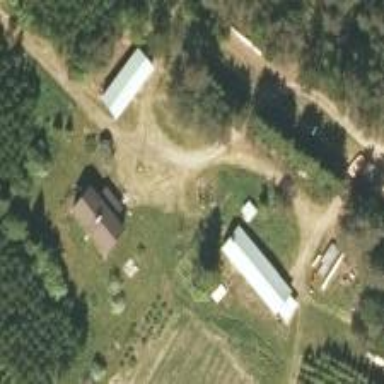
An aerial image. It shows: Farmyard area.